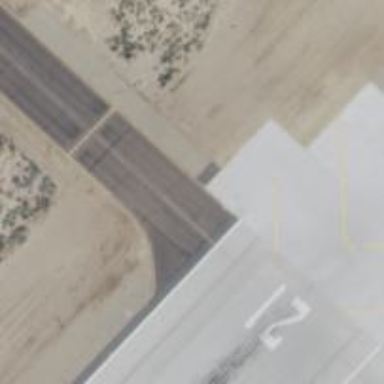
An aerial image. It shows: View of taxiway at the airport.